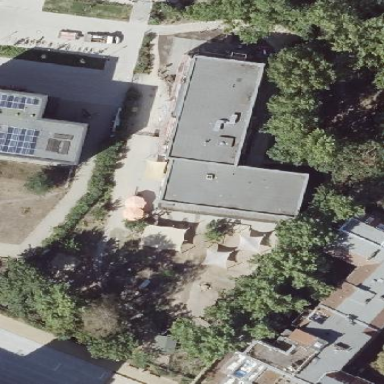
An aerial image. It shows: Kindergarten.